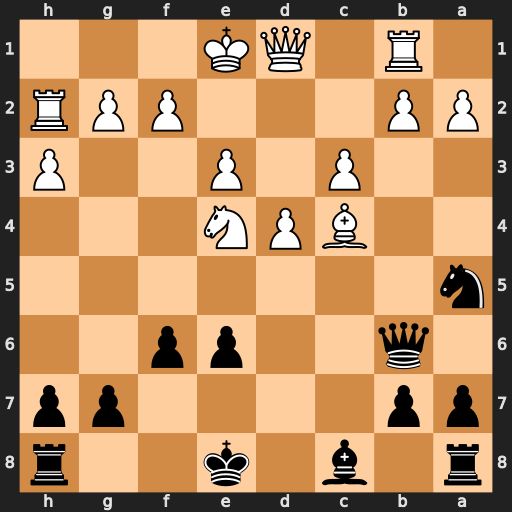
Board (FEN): r1b1k2r/pp4pp/1q2pp2/n7/2BPN3/2P1P2P/PP3PPR/1R1QK3
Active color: b
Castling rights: kq
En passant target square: -
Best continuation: Nxc4 Qa4+ Qc6 Qxc6+ bxc6